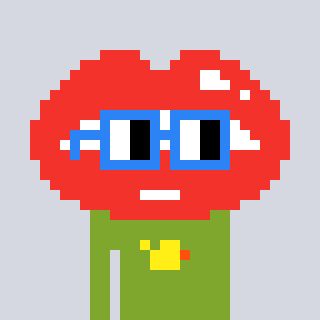
a pixel art character with square blue glasses, a lips-shaped head and a slimegreen-colored body on a cool background